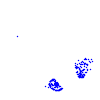
Particle: kaon